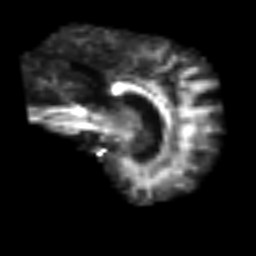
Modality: FA
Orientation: sagittal
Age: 64
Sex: male
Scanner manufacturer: siemens
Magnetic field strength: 3 T
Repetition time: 3.2 s
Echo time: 0.081 s